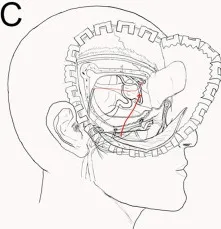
Preoperative examination and surgical design. Schematic diagram of bypass surgery.
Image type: radiology (x_ray)